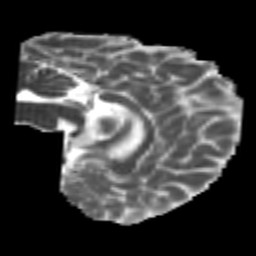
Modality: MD
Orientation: sagittal
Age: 26
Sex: male
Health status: healthy
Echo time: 0.074 s